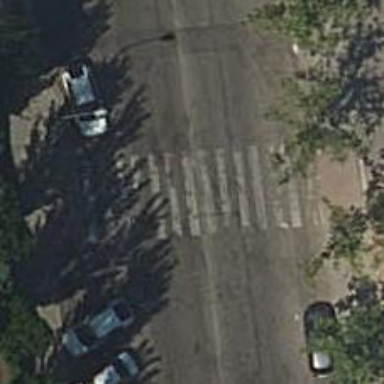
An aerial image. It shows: Uncontrolled crossing on the road.